Question: '''
<div class="internal-wrapper row-fluid">
<div class="Header span12">
<div class="HeaderTitle span6"></div>
<div class="span6"></div>
</div>
</div>
'''
Now, when I do padding on internal-wrapper, I am expecting the padding to effect on the entire grid! inside it. But an overflow is occurring (I think, the right padding is not working)
'''
.internal-wrapper {
padding-left: 30px;
padding-right: 30px;
}
'''

The blue bar below represents 'Header' class. The green box, represents padding! So, Its happening on left but not right
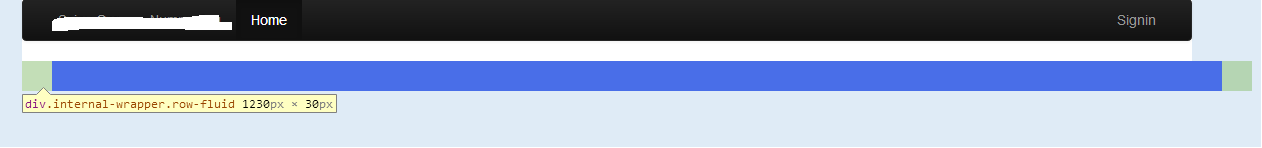
Answer: '.row-fluid' is 100% width. Because it's using a border-box layout, any padding you put is added to that 100%. See <URL>. However, setting it to use the content-box model will probably cause other problems in Bootstrap.
How to fix it - add an inner element with the padding.
'''
<div class="row-fluid">
<div style="padding-left: 30px; padding-right: 30px;">
...
</div>
</div>
'''